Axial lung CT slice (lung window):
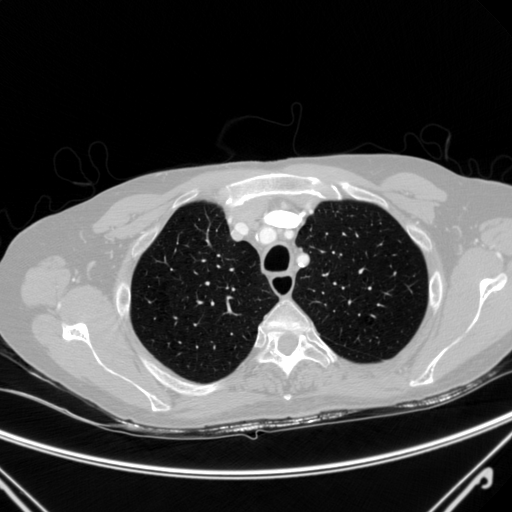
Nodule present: no